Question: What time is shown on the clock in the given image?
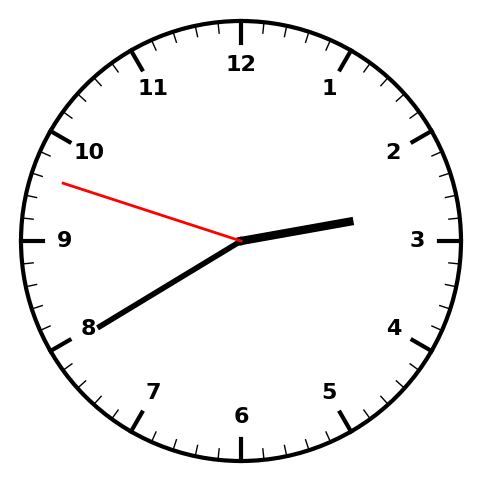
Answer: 02:39:48